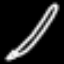
Label: pencil